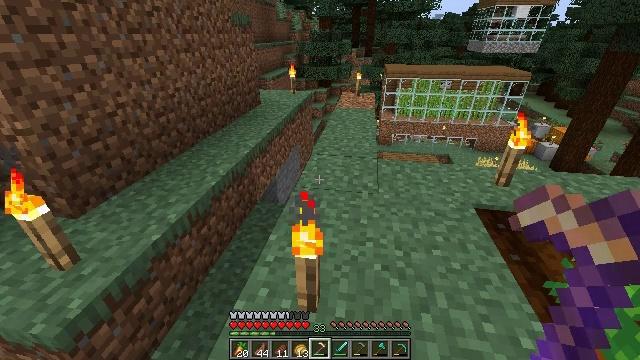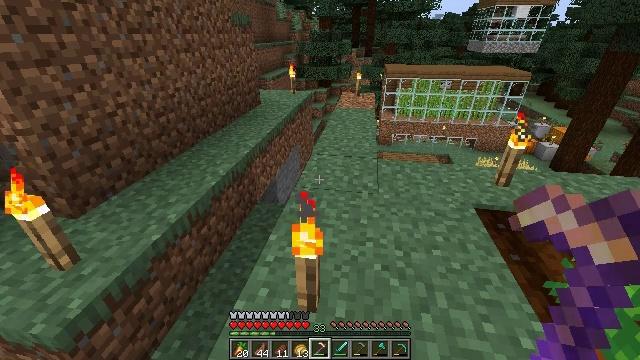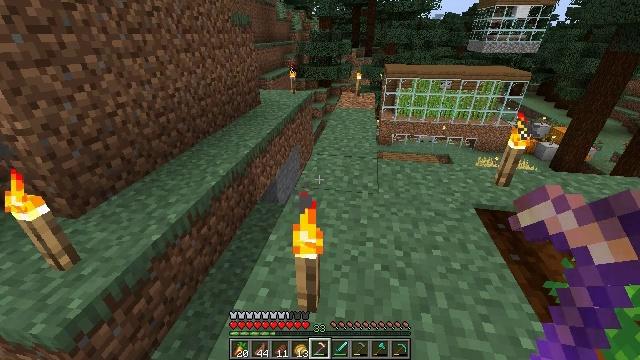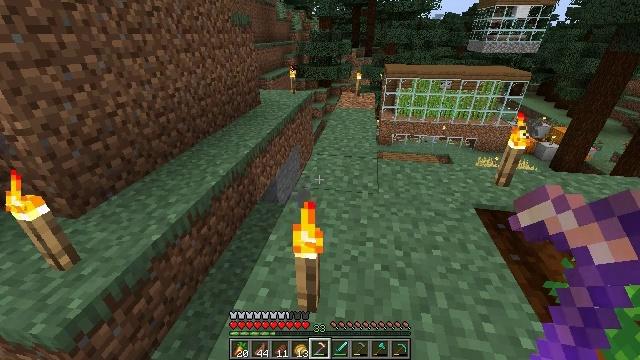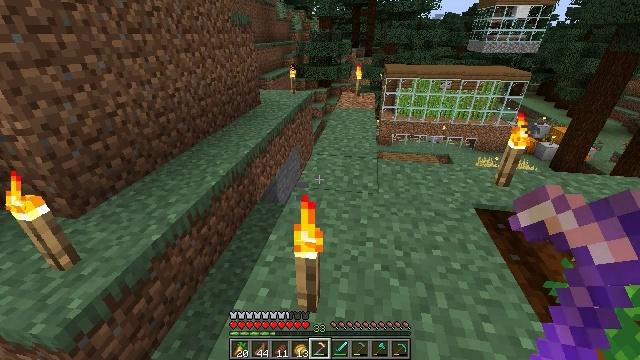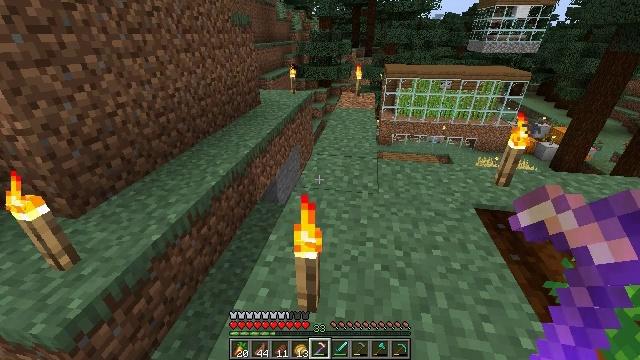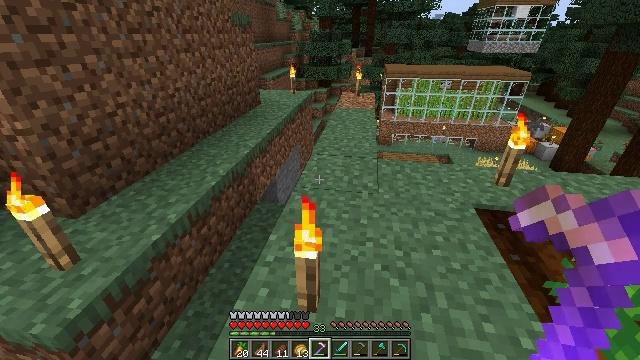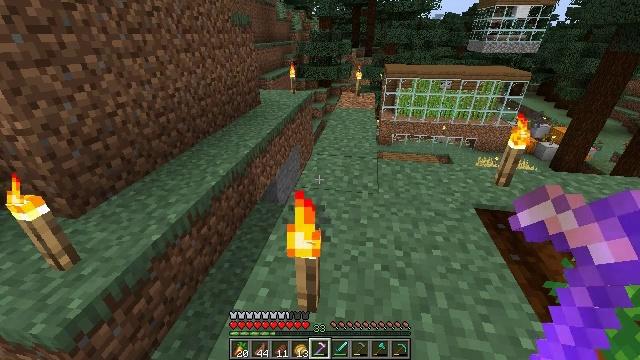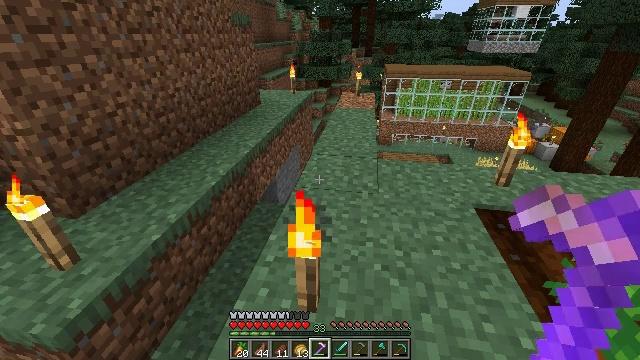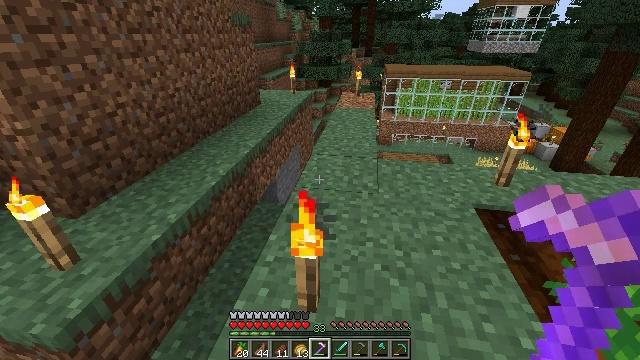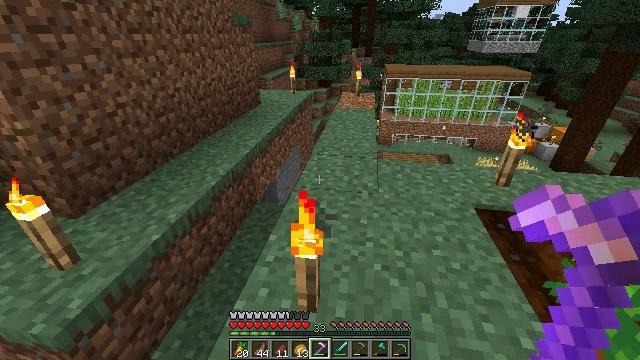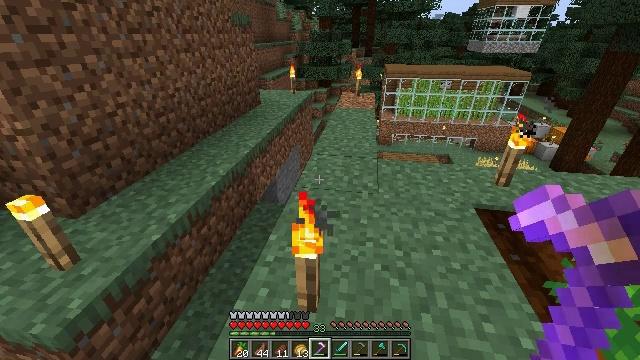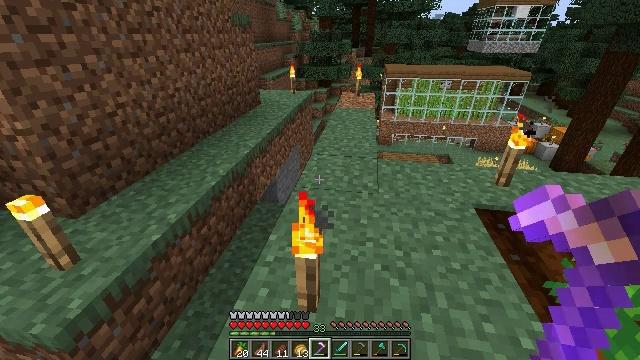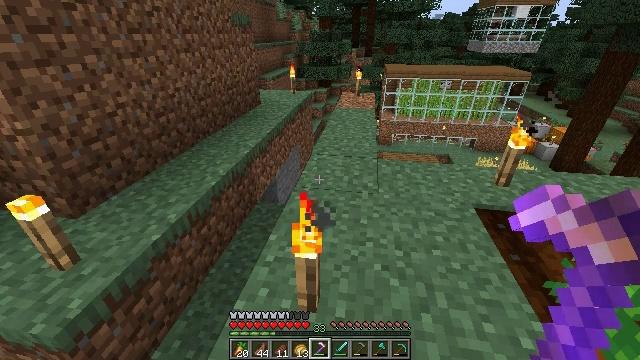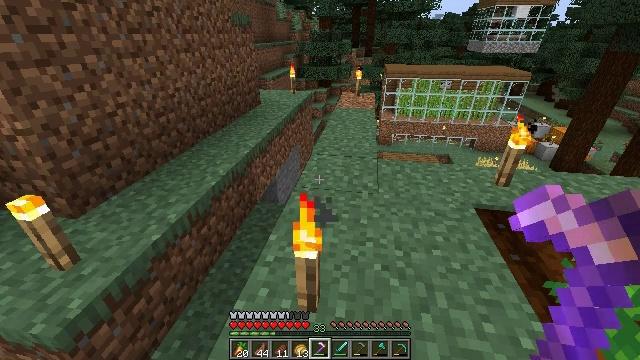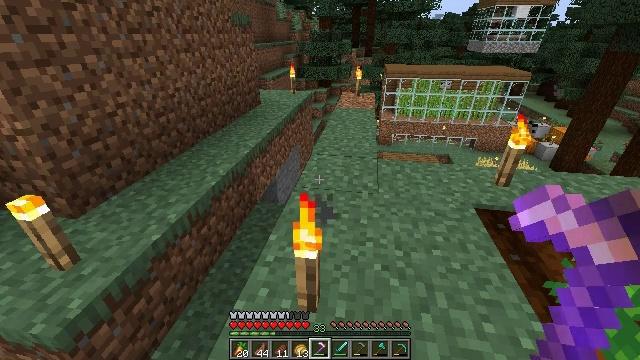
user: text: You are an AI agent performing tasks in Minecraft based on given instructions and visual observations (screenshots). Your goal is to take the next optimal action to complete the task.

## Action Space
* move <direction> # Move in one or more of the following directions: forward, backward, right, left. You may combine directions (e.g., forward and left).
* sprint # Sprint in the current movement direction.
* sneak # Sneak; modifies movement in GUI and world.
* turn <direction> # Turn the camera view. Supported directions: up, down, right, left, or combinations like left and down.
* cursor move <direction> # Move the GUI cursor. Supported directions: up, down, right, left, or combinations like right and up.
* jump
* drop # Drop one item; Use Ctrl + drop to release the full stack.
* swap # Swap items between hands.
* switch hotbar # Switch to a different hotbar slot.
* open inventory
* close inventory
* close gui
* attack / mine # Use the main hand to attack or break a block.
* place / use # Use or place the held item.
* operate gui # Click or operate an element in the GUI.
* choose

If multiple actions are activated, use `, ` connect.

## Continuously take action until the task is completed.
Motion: motion action
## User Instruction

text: Harvest carrots from the farmland.
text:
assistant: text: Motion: no_op
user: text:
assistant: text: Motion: no_op
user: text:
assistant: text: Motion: no_op
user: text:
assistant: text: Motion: no_op
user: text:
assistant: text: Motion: no_op
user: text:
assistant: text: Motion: no_op
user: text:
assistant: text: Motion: no_op
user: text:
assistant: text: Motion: no_op
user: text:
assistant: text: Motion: no_op
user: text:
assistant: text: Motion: no_op
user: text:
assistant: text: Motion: no_op
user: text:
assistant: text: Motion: no_op
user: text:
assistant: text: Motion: no_op
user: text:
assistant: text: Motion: no_op
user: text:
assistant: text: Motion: no_op
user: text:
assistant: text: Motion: no_op
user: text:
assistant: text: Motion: no_op
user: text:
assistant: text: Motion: no_op
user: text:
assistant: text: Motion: no_op
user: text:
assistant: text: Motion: no_op
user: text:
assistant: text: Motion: no_op
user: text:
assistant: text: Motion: no_op
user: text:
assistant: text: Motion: no_op
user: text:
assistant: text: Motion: no_op
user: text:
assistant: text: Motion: no_op
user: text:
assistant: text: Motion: no_op
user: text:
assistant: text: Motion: no_op
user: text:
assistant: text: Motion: no_op
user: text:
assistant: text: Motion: no_op
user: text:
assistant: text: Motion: no_op